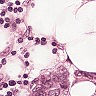
Metastatic tissue present: yes